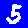
Digit: 5